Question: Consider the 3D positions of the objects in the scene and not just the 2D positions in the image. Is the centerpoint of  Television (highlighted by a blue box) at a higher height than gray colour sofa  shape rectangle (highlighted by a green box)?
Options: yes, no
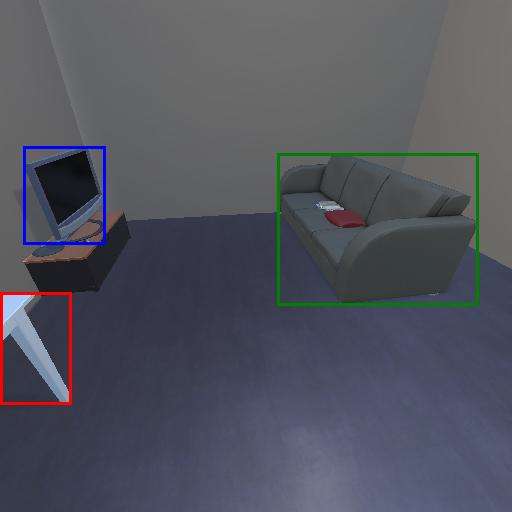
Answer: yes